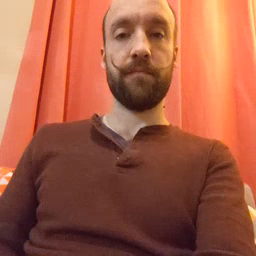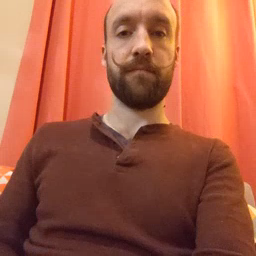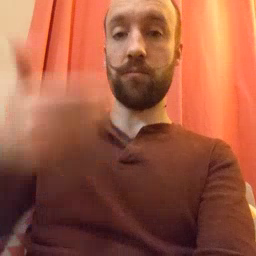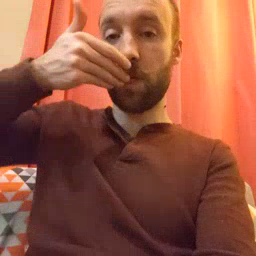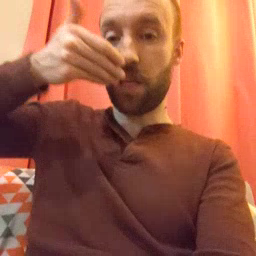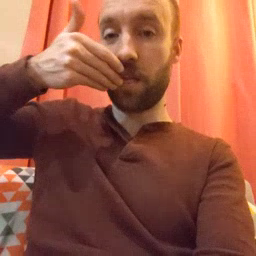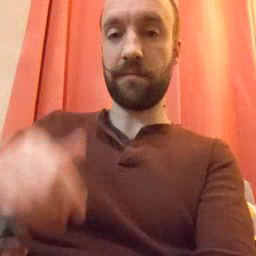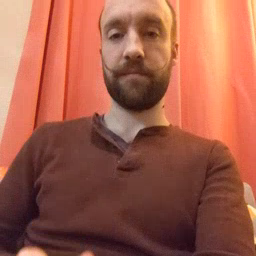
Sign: pizza